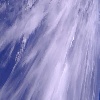
Label: cloud